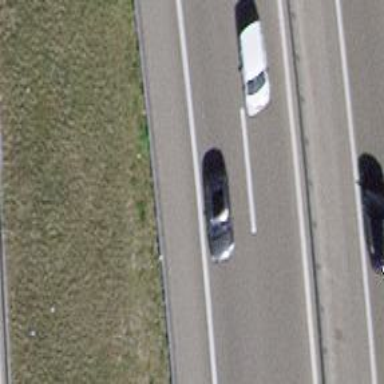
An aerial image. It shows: Asphalt motorway.